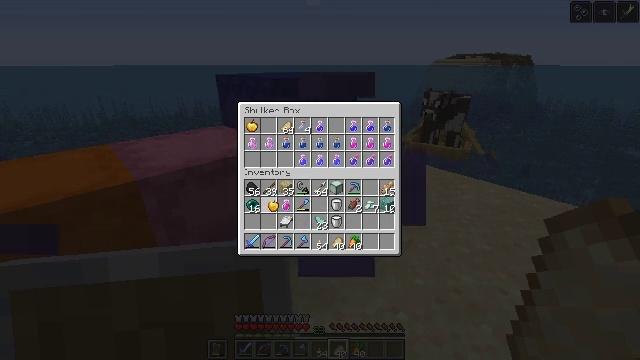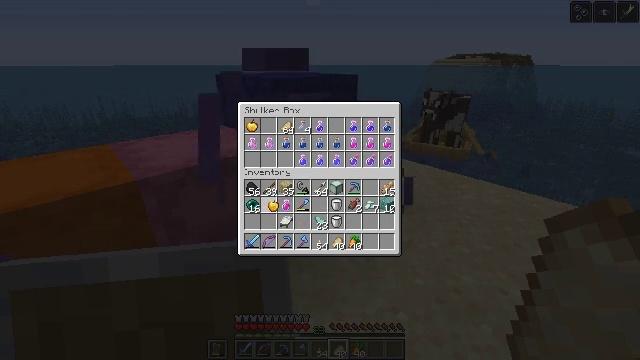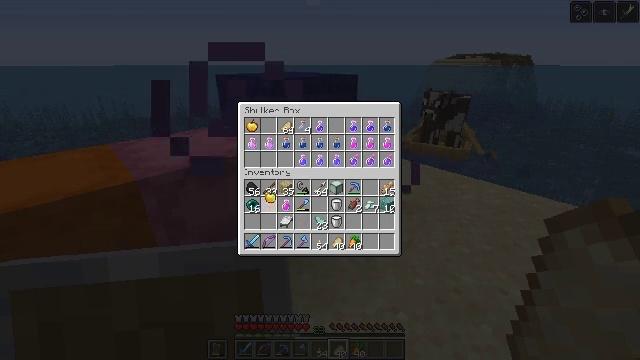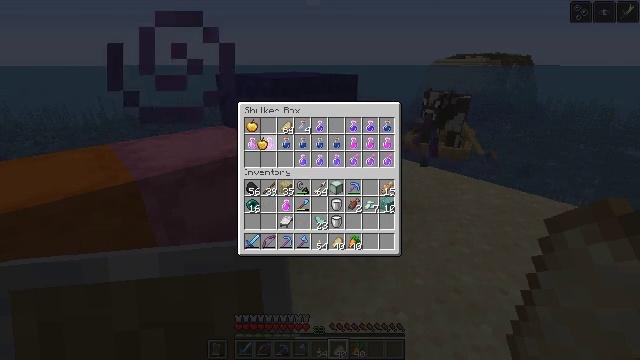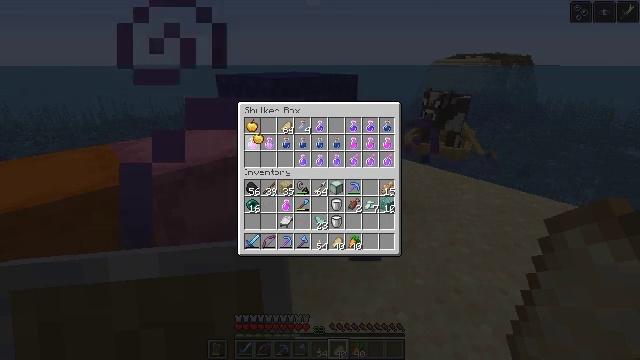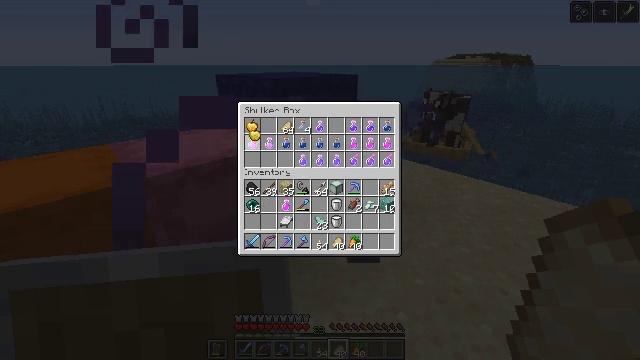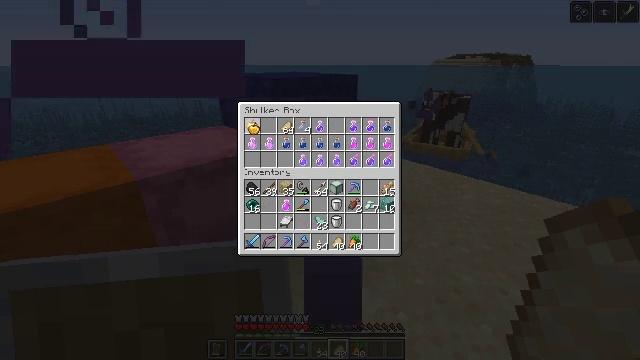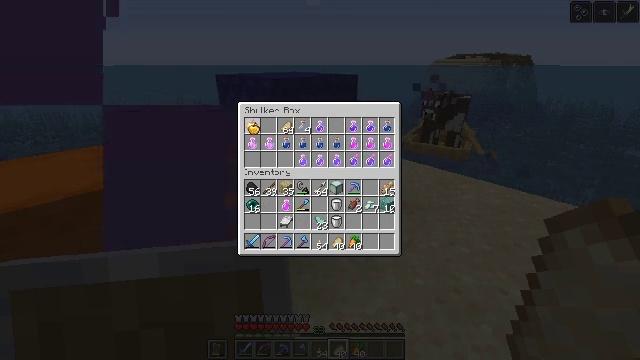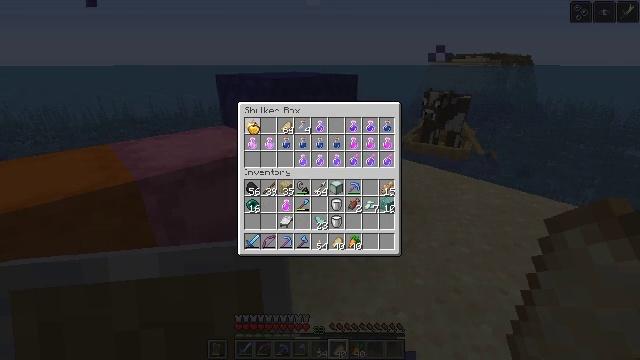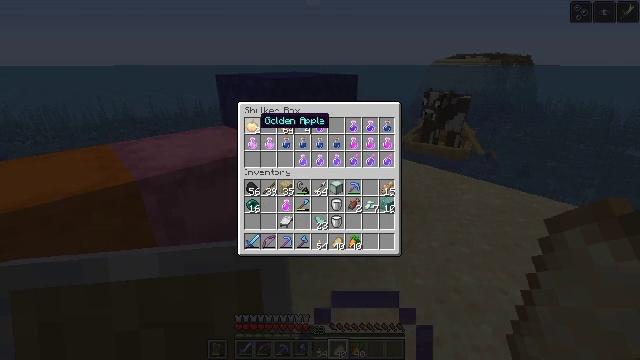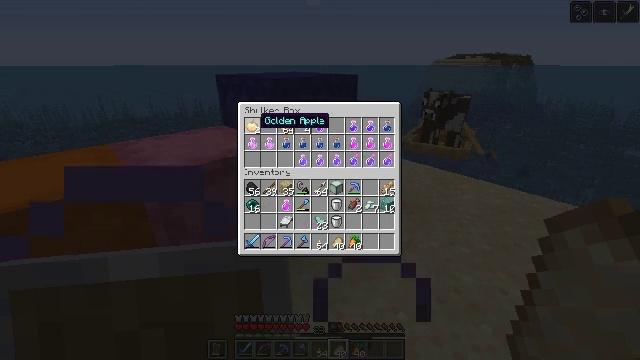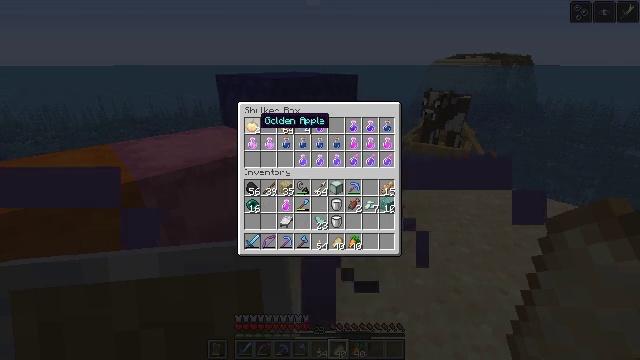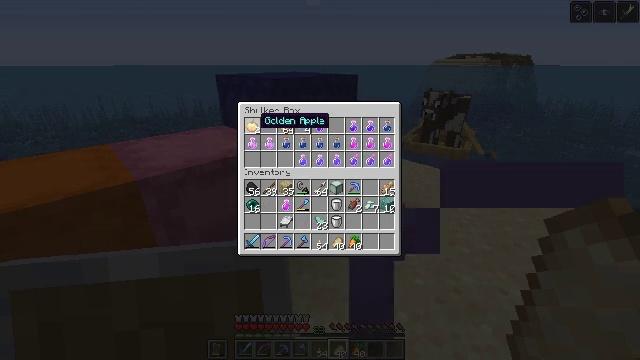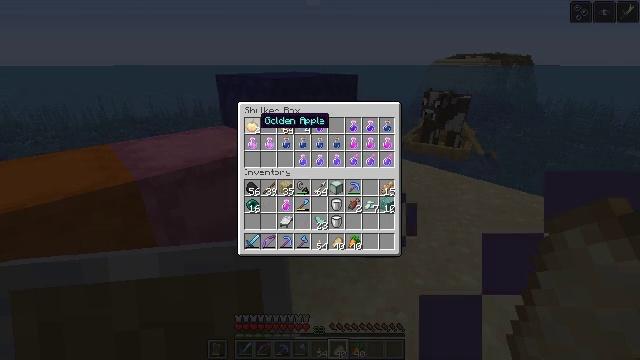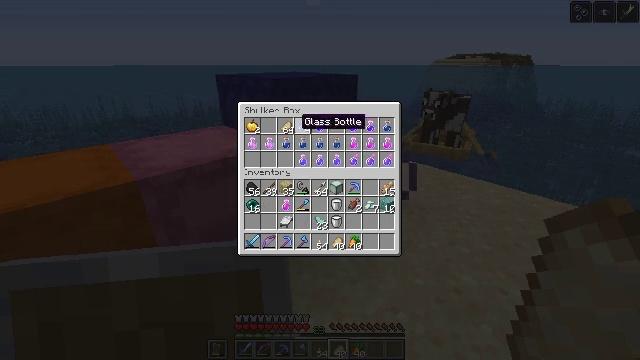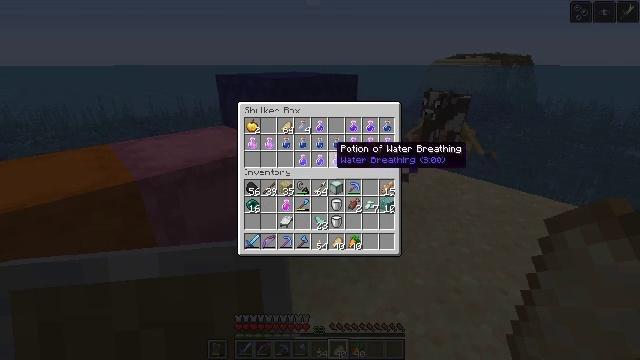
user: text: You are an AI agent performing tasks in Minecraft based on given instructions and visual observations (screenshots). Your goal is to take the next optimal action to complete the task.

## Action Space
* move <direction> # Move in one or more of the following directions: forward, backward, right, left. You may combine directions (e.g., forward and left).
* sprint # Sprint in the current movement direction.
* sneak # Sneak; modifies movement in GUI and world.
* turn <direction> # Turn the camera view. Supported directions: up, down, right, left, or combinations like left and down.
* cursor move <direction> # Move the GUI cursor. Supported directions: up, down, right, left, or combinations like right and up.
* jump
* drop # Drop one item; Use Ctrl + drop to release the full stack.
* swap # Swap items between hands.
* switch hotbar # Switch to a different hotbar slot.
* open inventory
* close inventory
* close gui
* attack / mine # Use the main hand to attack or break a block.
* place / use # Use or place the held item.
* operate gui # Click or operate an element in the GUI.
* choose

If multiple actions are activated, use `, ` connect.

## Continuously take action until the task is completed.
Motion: motion action
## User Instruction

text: Harvest the orange shulker box.
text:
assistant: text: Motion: operate gui
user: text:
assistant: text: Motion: cursor move up
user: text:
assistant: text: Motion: cursor move left and up
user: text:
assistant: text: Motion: no_op
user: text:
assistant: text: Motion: no_op
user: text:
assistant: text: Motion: no_op
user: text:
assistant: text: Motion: no_op
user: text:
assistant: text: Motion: operate gui
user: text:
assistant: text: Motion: no_op
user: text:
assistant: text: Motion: no_op
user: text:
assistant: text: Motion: no_op
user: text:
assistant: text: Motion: no_op
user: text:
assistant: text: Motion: no_op
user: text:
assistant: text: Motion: cursor move right
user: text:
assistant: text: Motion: cursor move right and down
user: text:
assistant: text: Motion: no_op
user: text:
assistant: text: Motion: cursor move up
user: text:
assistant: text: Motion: no_op
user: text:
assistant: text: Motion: no_op
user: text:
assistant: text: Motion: no_op
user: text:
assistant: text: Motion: no_op
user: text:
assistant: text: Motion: no_op
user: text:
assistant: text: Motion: cursor move left
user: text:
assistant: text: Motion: cursor move left
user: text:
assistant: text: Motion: no_op
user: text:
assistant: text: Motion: cursor move right
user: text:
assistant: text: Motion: no_op
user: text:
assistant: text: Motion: no_op
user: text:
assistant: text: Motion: no_op
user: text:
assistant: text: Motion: no_op